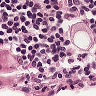
Metastatic tissue present: no